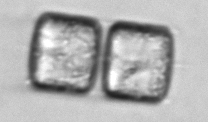
Label: Lauderia_annulata